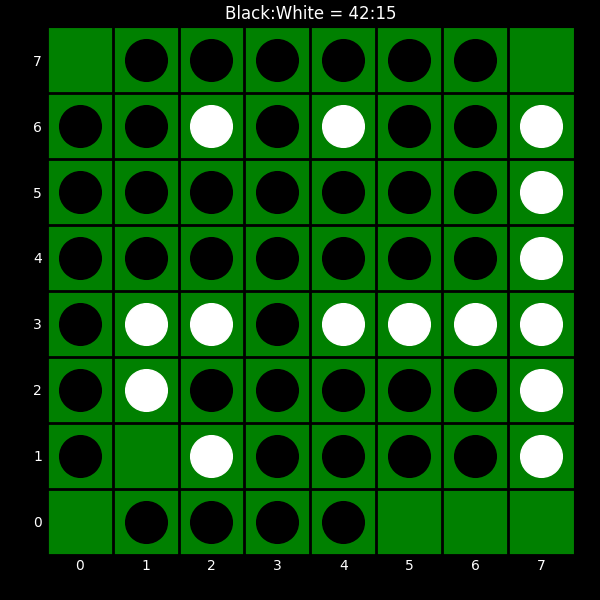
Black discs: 42
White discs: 15